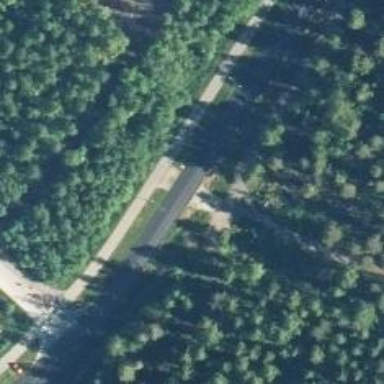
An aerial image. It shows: Well-maintained grade 1 track used as both road and footway.